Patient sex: F
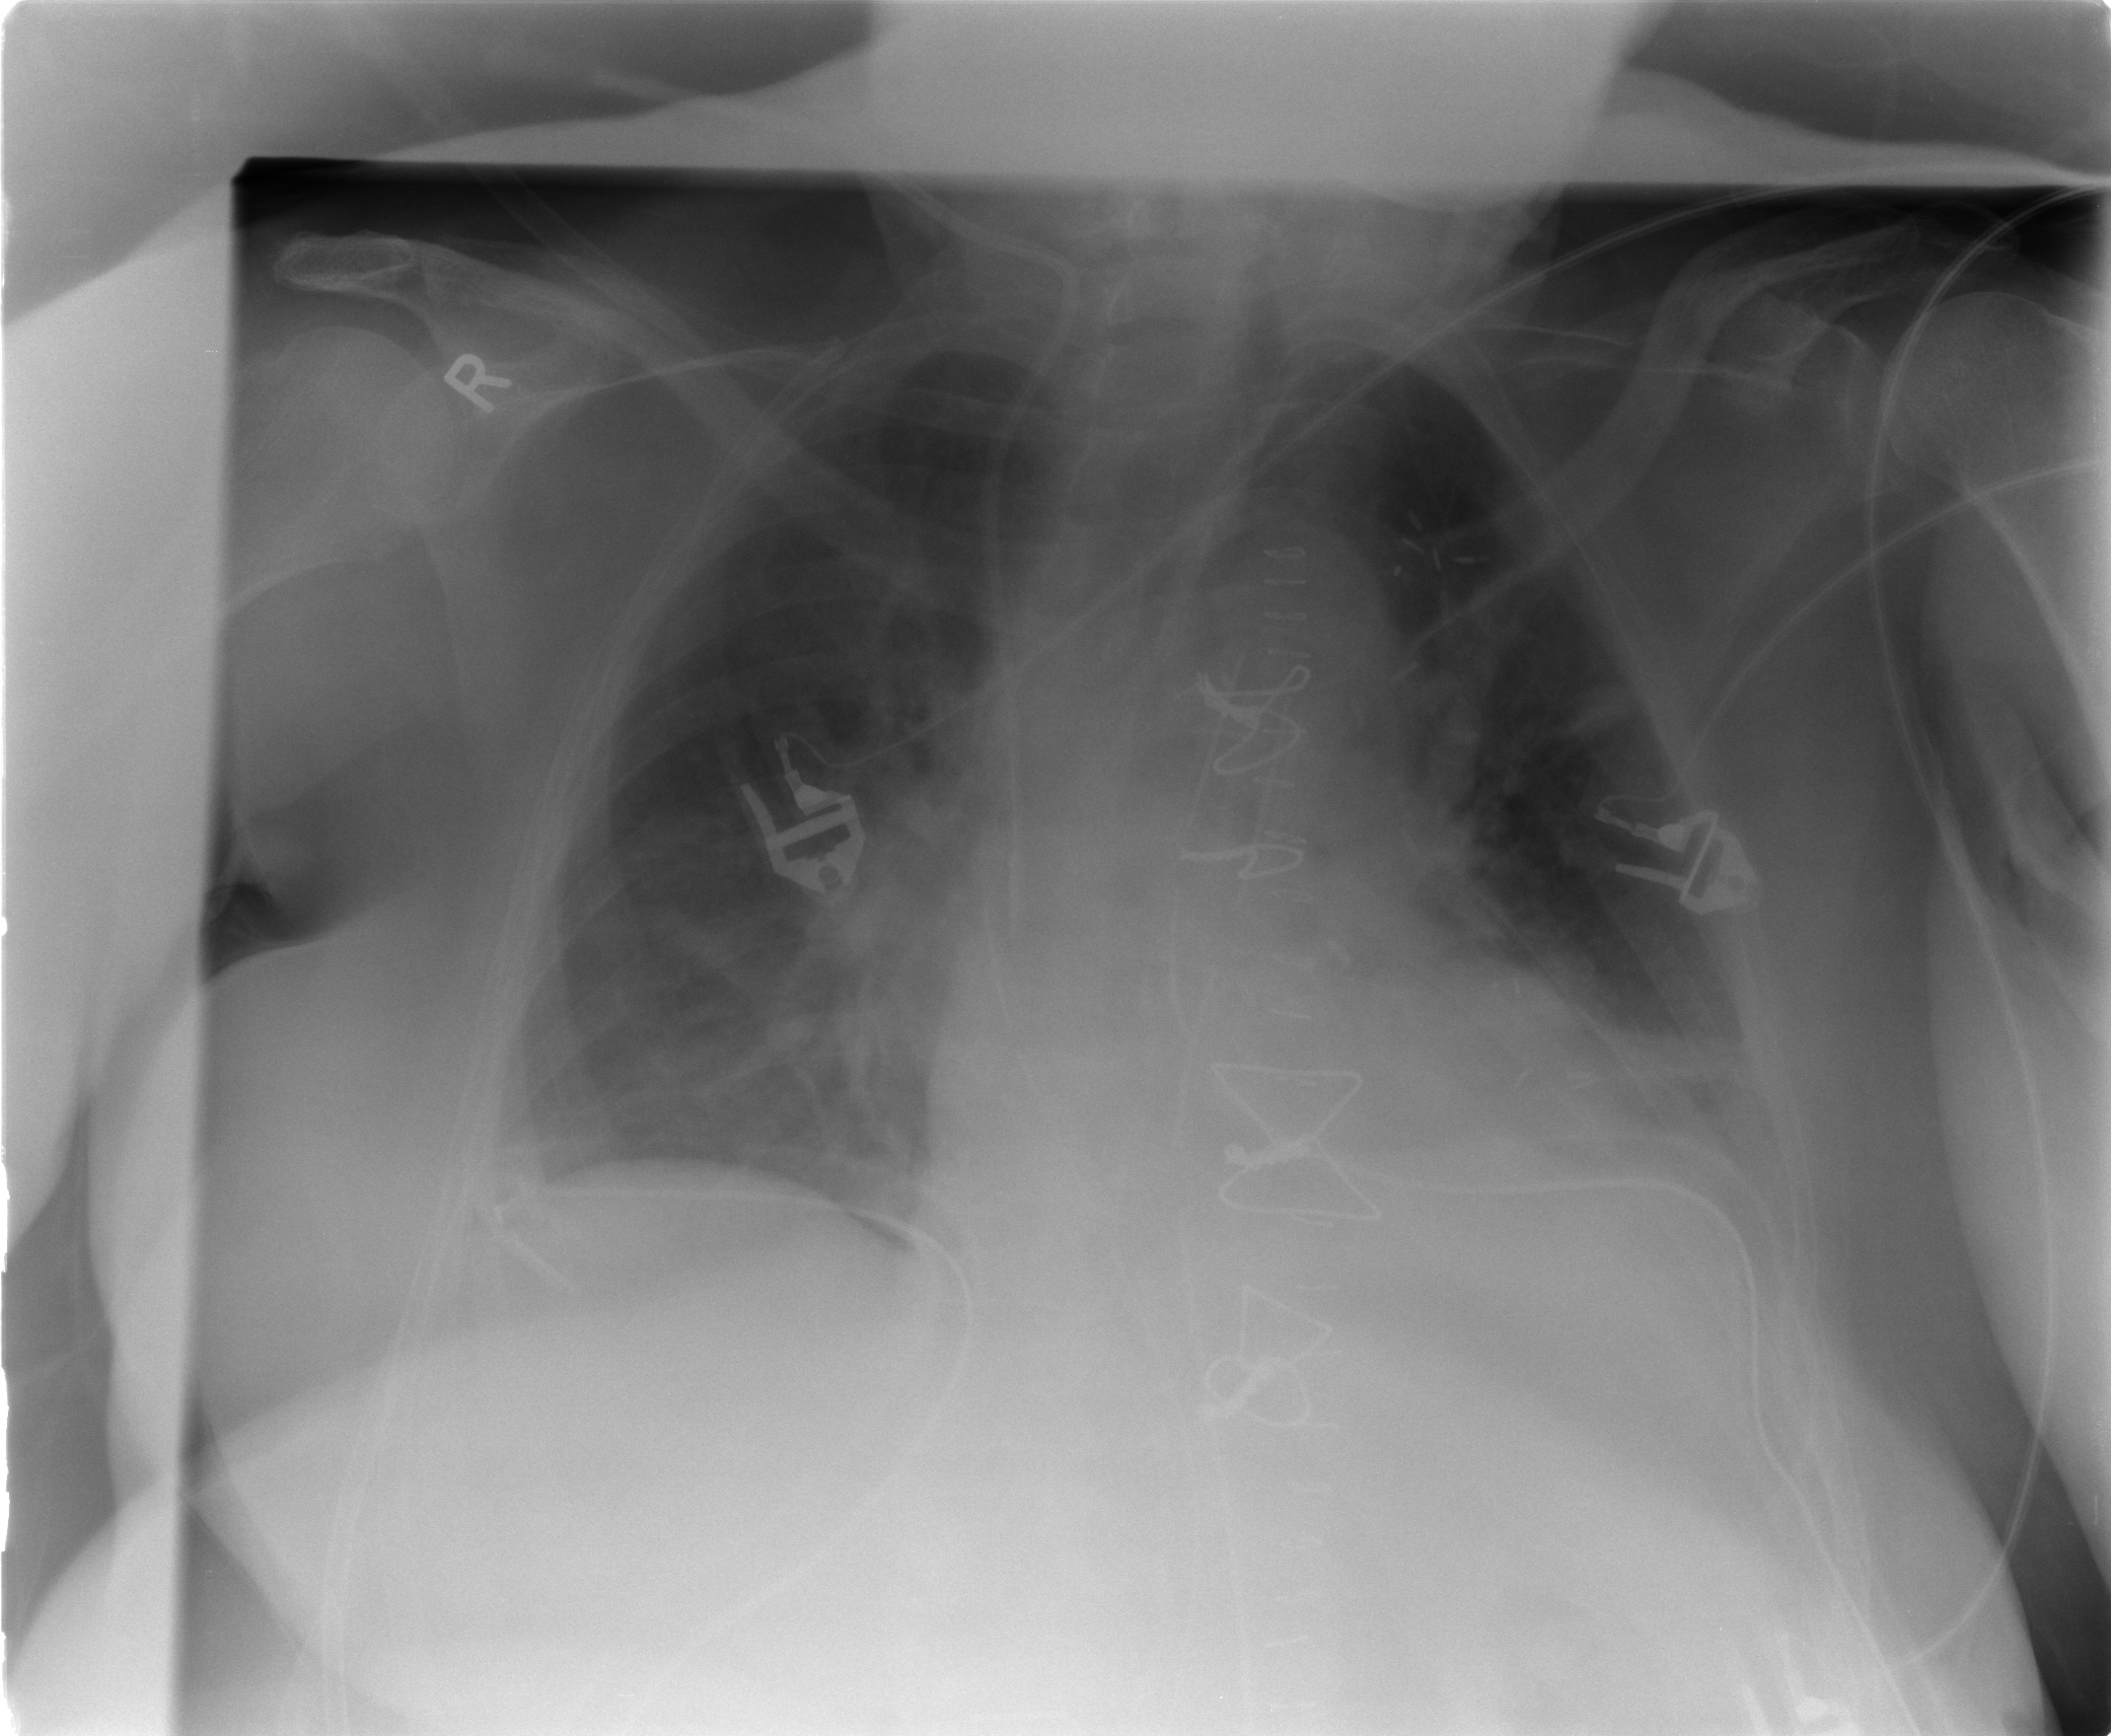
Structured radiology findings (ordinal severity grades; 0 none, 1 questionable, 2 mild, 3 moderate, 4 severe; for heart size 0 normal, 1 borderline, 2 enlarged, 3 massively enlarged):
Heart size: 2
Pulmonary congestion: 0
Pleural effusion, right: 2
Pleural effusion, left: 2
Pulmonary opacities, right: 0
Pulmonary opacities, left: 0
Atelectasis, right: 2
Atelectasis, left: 2